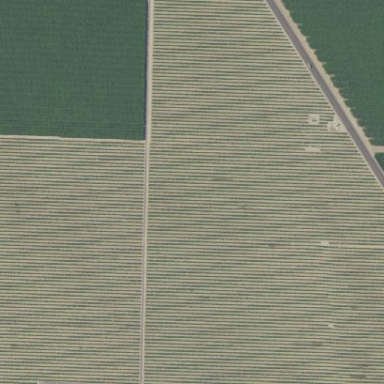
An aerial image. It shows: Vineyard.